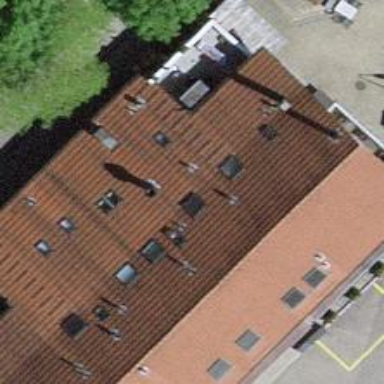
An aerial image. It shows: Restaurant.